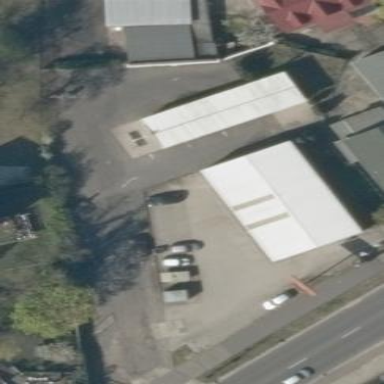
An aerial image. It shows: Commercial building.